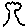
Label: tree